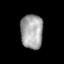
Tissue: lung
Cell type: Epithelial cells
Senescence score: 0.2054
Nuclear area (px): 761
Mean DAPI intensity: 163.259